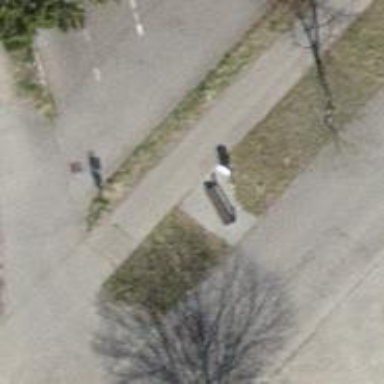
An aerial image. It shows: Brown bench in the vicinity.